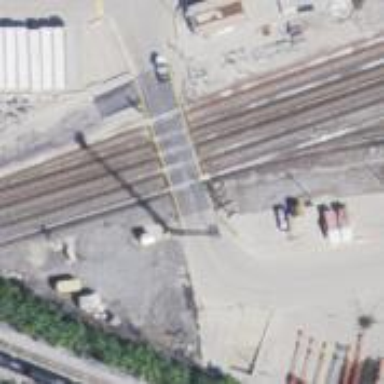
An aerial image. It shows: Level crossing along the railway.